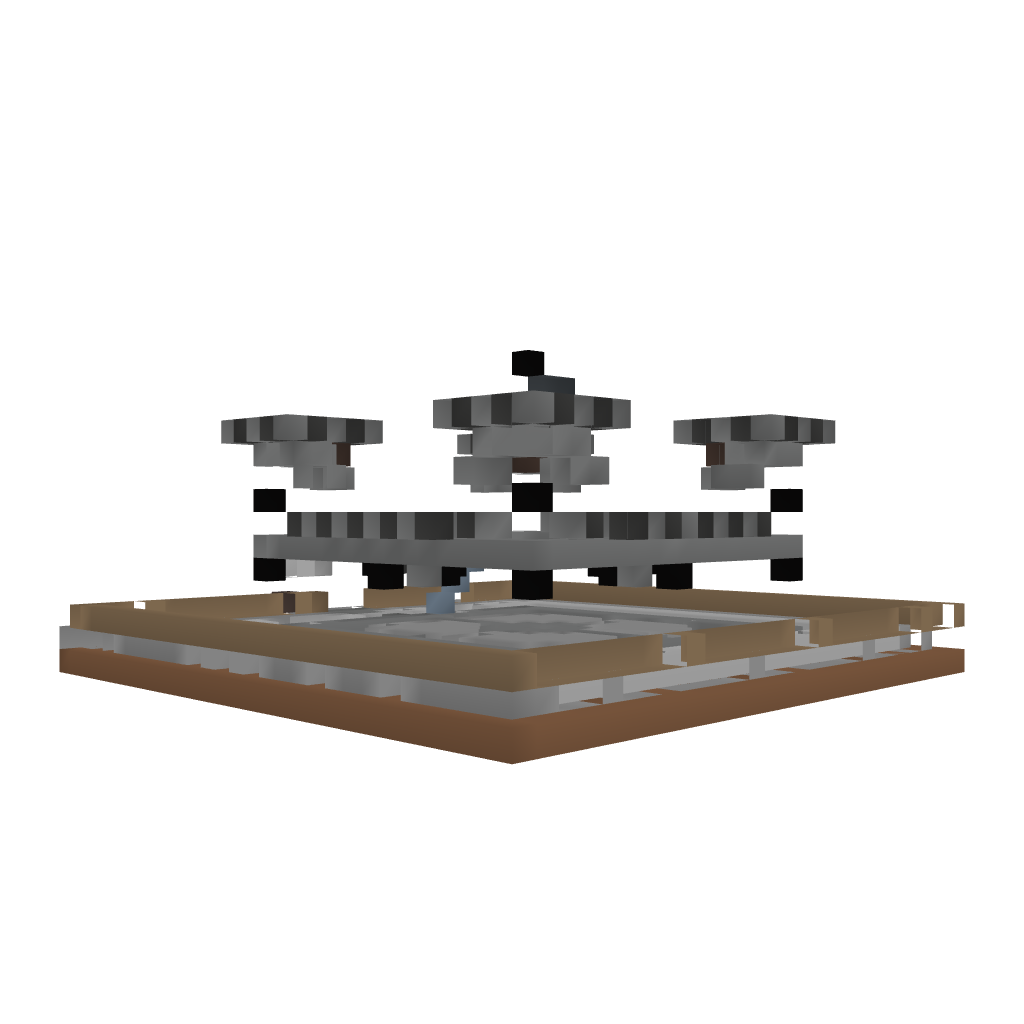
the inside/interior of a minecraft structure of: Small Medieval Castle